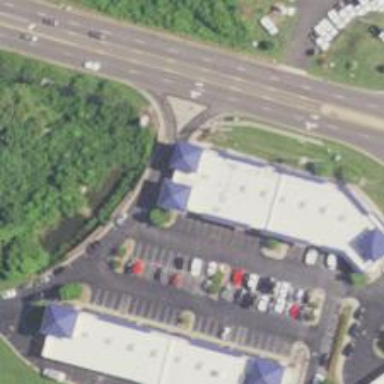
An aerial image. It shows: Healthcare clinic is depicted in the image.